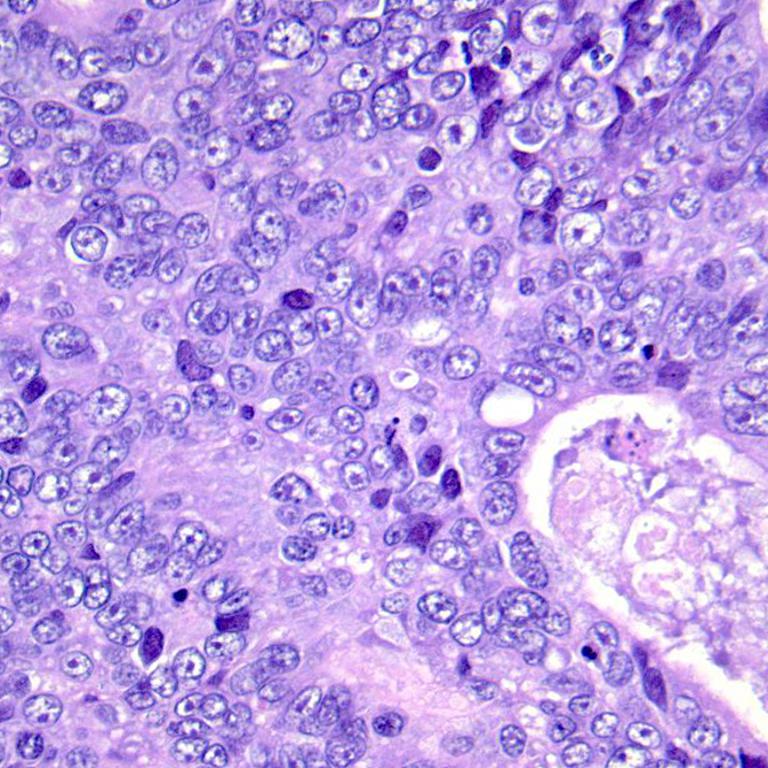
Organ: colon
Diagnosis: adenocarcinomas